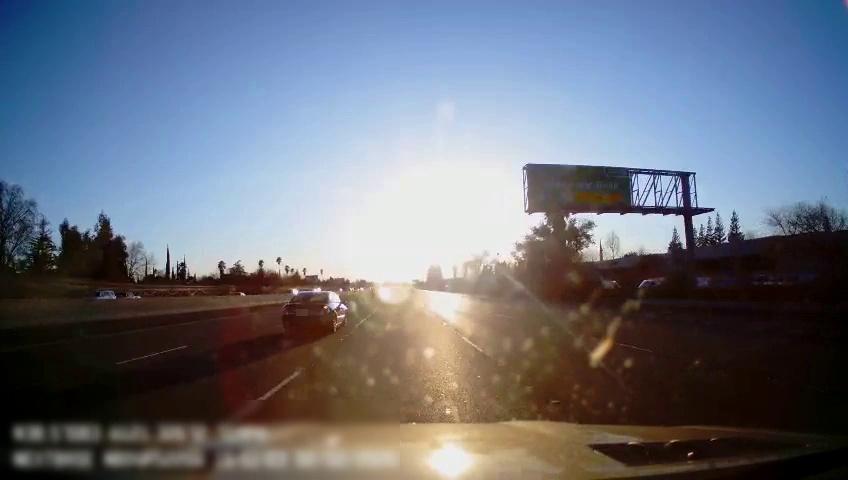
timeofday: Day
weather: Sunny
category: Drivable Space
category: Vehicles | Car
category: Vehicles | SUV
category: Vehicles | Car
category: Vehicles | SUV
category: Vehicles | Car
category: Lanes | Alternate Lane
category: Lanes | Alternate Lane
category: Lanes | Current Lane
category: Lanes | Current Lane
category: Lanes | Alternate Lane
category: Traffic | Signs